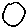
Label: circle